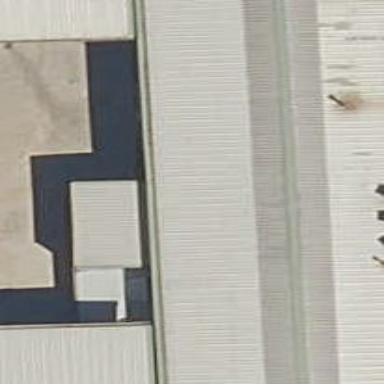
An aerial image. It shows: Industrial building.